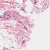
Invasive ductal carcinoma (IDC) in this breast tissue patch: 0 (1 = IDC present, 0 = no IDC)